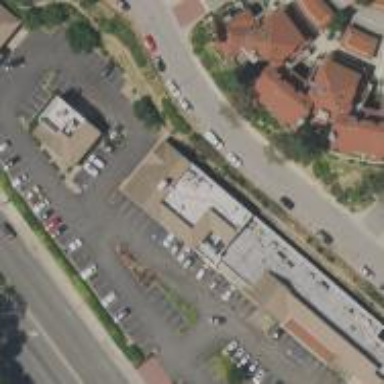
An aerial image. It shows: Veterinary facility.